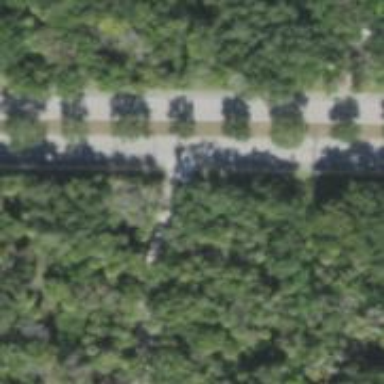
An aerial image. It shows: Secondary road.